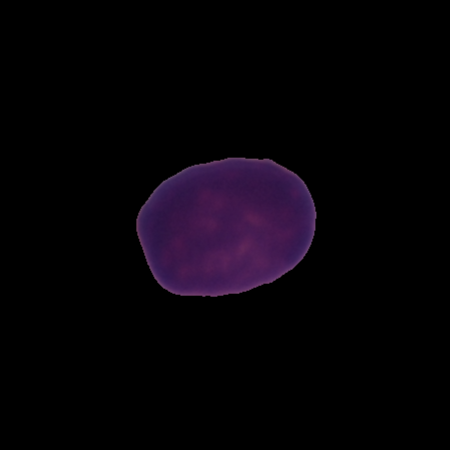
Label: healthy